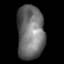
Tissue: lung
Cell type: Others
Senescence score: 0.185
Nuclear area (px): 1441
Mean DAPI intensity: 110.636